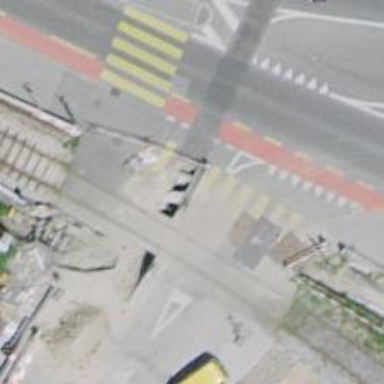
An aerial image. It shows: Uncontrolled zebra crossing with central island.